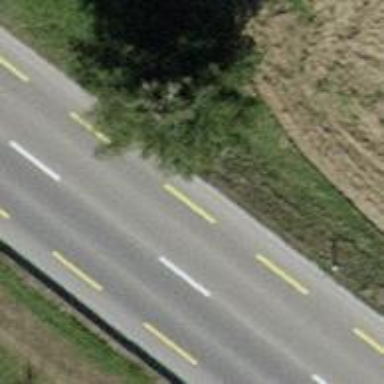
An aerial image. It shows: Primary highway with asphalt surface and soft cycle lane.